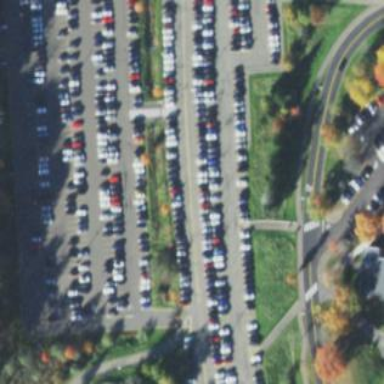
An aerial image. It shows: Parking area with surface.